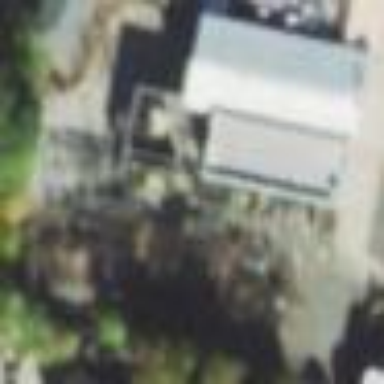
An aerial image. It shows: Substation with power equipment.